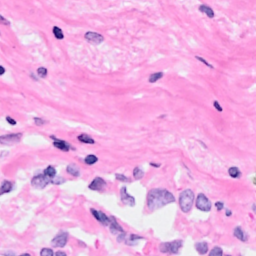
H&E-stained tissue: Breast